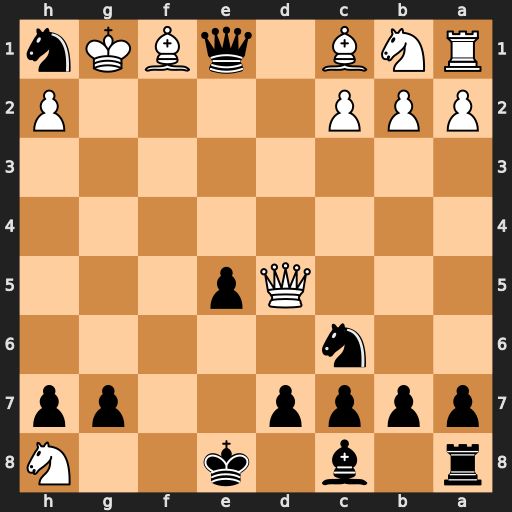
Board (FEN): r1b1k2N/pppp2pp/2n5/3Qp3/8/8/PPP4P/RNB1qBKn
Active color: b
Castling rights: q
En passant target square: -
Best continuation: Qf2+ Kxh1 Qxf1#